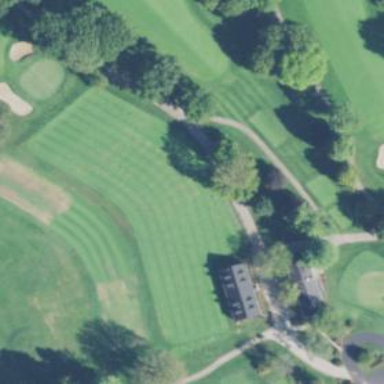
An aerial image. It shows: Grassy area designated for driving range golf.